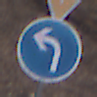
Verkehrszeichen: VorgeschriebeneFahrtrichtungLinks
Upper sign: VorfahrtGewaehren
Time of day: MorningAfternoon
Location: Outdoor (Nature)
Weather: Overcast
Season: Autumn
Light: Natural